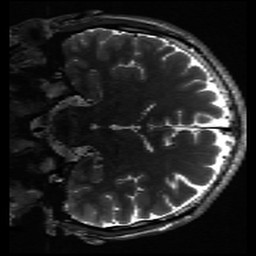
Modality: inplaneT2
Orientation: coronal